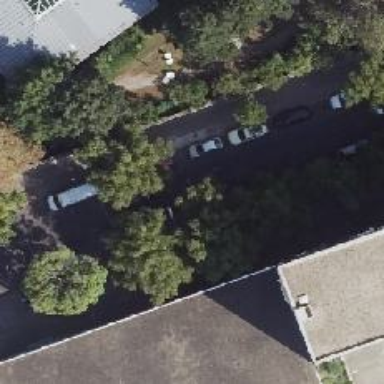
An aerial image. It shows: Broadleaved deciduous tree in parking area.